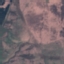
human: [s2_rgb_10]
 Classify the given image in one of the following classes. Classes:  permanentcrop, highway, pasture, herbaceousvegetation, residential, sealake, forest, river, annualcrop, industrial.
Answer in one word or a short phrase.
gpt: HerbaceousVegetation